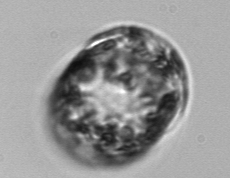
Label: Guinardia_flaccida